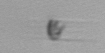
Label: Skeletonema